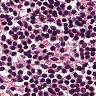
Metastatic tissue present: no